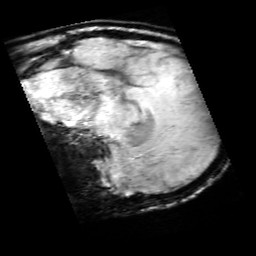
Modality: SWI
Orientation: sagittal
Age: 13
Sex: female
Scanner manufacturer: siemens
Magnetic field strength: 3 T
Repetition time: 0.027 s
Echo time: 0.02 s